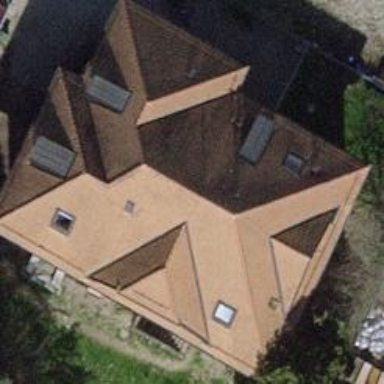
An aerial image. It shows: Building with hipped roof.